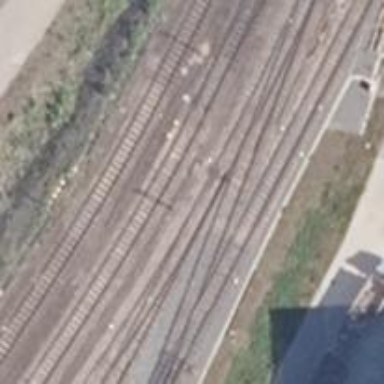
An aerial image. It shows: Railway spur service.